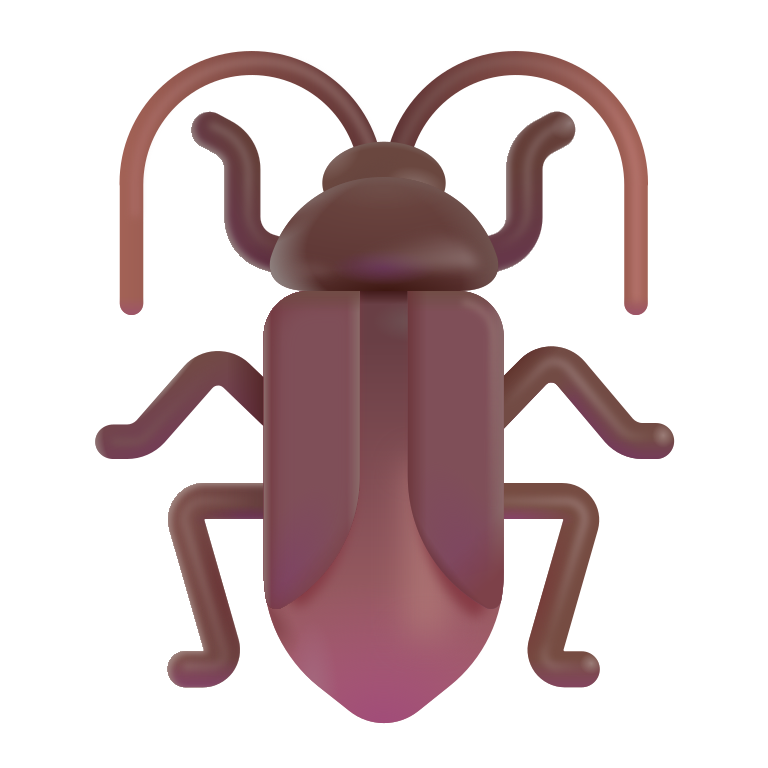
cockroach color